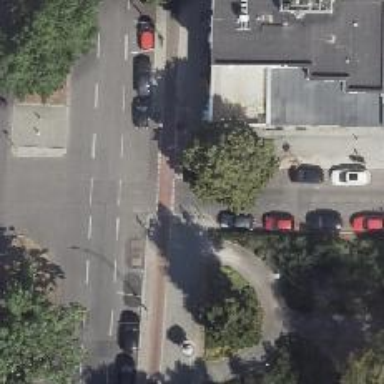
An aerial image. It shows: Unmarked road crossing.